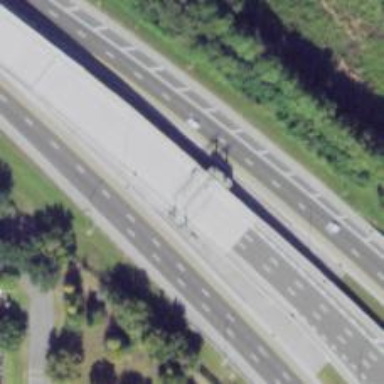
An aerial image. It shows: Toll gantry on the road.